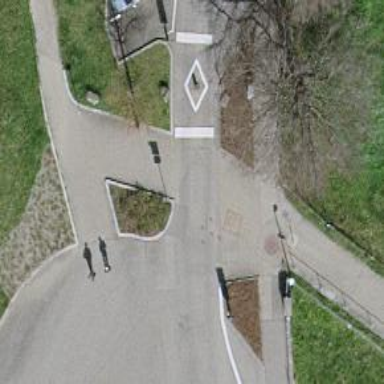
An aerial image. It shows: Unmarked road crossing.